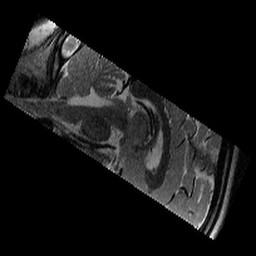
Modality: T2w
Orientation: sagittal
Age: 9
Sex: female
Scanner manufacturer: siemens
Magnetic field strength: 3 T
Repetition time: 9.23 s
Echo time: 0.067 s